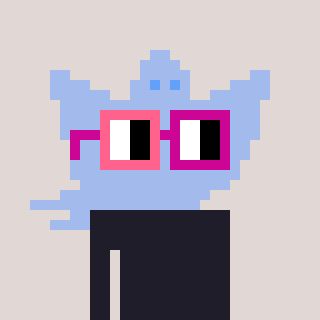
a pixel art character with square pink and red glasses, a ghost-B-shaped head and a teal-colored body on a warm background